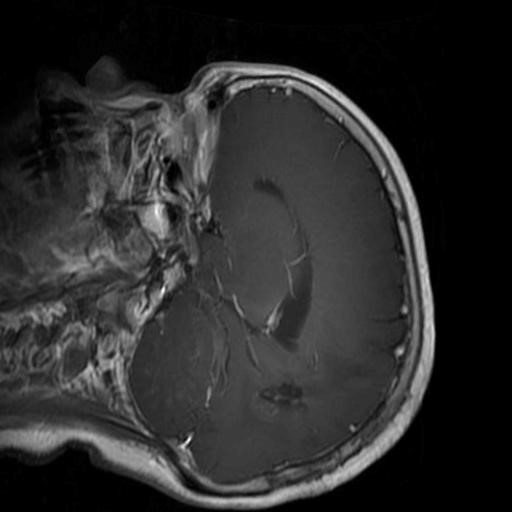
Label: brain_glioma